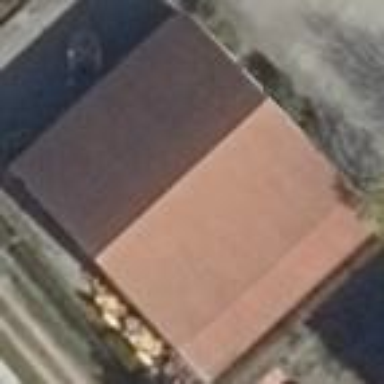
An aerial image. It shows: Commercial building.